Question: I have an entity "Routine" with a to many relationship to "Exercise" called "routineExercises".
I have a method called 'addExercise' which should add an Exercise to an instance of Routine.
Is this the correct way to implement this in code?
'''
Exercise *exercise = (Exercise *)[NSEntityDescription insertNewObjectForEntityForName:@"Exercise" inManagedObjectContext:managedObjectContext];
exercise.name = selectedExercise;
NSMutableSet *exercises = [[NSMutableSet alloc]init];
[exercises addObject:exercise];
Routine *routine = [NSEntityDescription insertNewObjectForEntityForName:@"Routine" inManagedObjectContext:managedObjectContext];
routine.routineExercises = exercises;
'''
Update: I am getting an error at routine.routineExercises = exercises that says "-[Routine setRoutineExercises:]: unrecognized selector sent to instance 0x711bf30
2011-04-27 01:25:37.683 Curl[888:207] *** Terminating app due to uncaught exception 'NSInvalidArgumentException', reason: '-[Routine setRoutineExercises:]: unrecognized selector sent to instance 0x711bf30'
"
Update:
'''
-(void)addExercise
{
if (managedObjectContext == nil)
{
managedObjectContext = [(CurlAppDelegate *)[[UIApplication sharedApplication] delegate] managedObjectContext];
[managedObjectContext retain];
}
NSFetchRequest *request = [[NSFetchRequest alloc] init];
NSEntityDescription *entity = [NSEntityDescription entityForName:@"Exercise" inManagedObjectContext:managedObjectContext];
[request setEntity:entity];
NSError *error = nil;
NSMutableArray *mutableFetchResults = [[managedObjectContext executeFetchRequest:request error:&error] mutableCopy];
if (mutableFetchResults == nil) {
// Handle the error.
}
Exercise *exercise = (Exercise *)[NSEntityDescription insertNewObjectForEntityForName:@"Exercise" inManagedObjectContext:managedObjectContext];
exercise.name = selectedExercise;
NSMutableSet *exercises = [NSSet setWithObjects:exercise,nil];
Routine *routine = (Routine *)[NSEntityDescription insertNewObjectForEntityForName:@"Routine" inManagedObjectContext:managedObjectContext];
routine.routineExercises = exercises;
if (![managedObjectContext save:&error])
{
// Handle the error.
}
NSLog(@"%@", error);
[self.routineTableView reloadData];
[mutableFetchResults release];
[request release];
}
'''

Error:
'''
2011-04-27 03:05:58.902 Curl[1954:207] -[Routine setRoutineExercises:]: unrecognized selector sent to instance 0x5d4a4e0
2011-04-27 03:05:58.904 Curl[1954:207] *** Terminating app due to uncaught exception 'NSInvalidArgumentException', reason: '-[Routine setRoutineExercises:]: unrecognized selector sent to instance 0x5d4a4e0'
'''
Routine.h
'''
#import <Foundation/Foundation.h>
#import <CoreData/CoreData.h>
@class Exercise;
@interface Routine : NSManagedObject {
@private
}
@property (nonatomic, retain) NSString * name;
@property (nonatomic, retain) NSDate * timeStamp;
@property (nonatomic, retain) NSSet* routineExercises;
@end
'''
Routine.m
'''
#import "Routine.h"
#import "Exercise.h"
@implementation Routine
@dynamic name;
@dynamic timeStamp;
@dynamic routineExercises;
- (void)addRoutineExercisesObject:(Exercise *)value {
NSSet *changedObjects = [[NSSet alloc] initWithObjects:&value count:1];
[self willChangeValueForKey:@"routineExercises" withSetMutation:NSKeyValueUnionSetMutation usingObjects:changedObjects];
[[self primitiveValueForKey:@"routineExercises"] addObject:value];
[self didChangeValueForKey:@"routineExercises" withSetMutation:NSKeyValueUnionSetMutation usingObjects:changedObjects];
[changedObjects release];
}
- (void)removeRoutineExercisesObject:(Exercise *)value {
NSSet *changedObjects = [[NSSet alloc] initWithObjects:&value count:1];
[self willChangeValueForKey:@"routineExercises" withSetMutation:NSKeyValueMinusSetMutation usingObjects:changedObjects];
[[self primitiveValueForKey:@"routineExercises"] removeObject:value];
[self didChangeValueForKey:@"routineExercises" withSetMutation:NSKeyValueMinusSetMutation usingObjects:changedObjects];
[changedObjects release];
}
- (void)addRoutineExercises:(NSSet *)value {
[self willChangeValueForKey:@"routineExercises" withSetMutation:NSKeyValueUnionSetMutation usingObjects:value];
[[self primitiveValueForKey:@"routineExercises"] unionSet:value];
[self didChangeValueForKey:@"routineExercises" withSetMutation:NSKeyValueUnionSetMutation usingObjects:value];
}
- (void)removeRoutineExercises:(NSSet *)value {
[self willChangeValueForKey:@"routineExercises" withSetMutation:NSKeyValueMinusSetMutation usingObjects:value];
[[self primitiveValueForKey:@"routineExercises"] minusSet:value];
[self didChangeValueForKey:@"routineExercises" withSetMutation:NSKeyValueMinusSetMutation usingObjects:value];
}
@end
'''
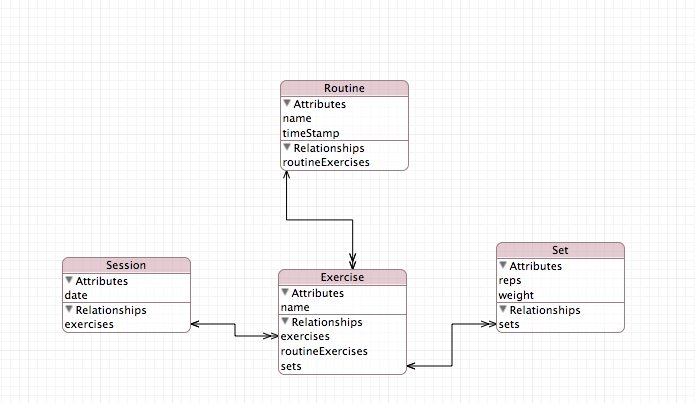
Answer: You are missing the cast to Routine *.
Change
'''
Routine *routine = [NSEntityDescription insertNewObjectForEntityForName:@"Routine" inManagedObjectContext:managedObjectContext];
'''
to
'''
Routine *routine = (Routine *)[NSEntityDescription insertNewObjectForEntityForName:@"Routine" inManagedObjectContext:managedObjectContext];
'''